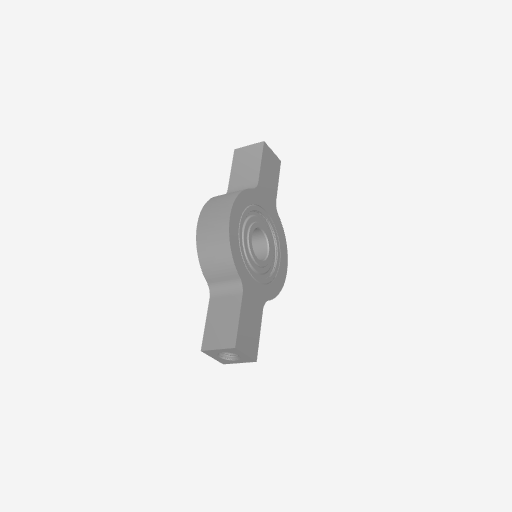
Part: Side2Post1PillowBlock6ID